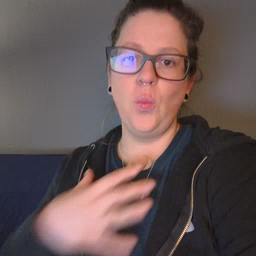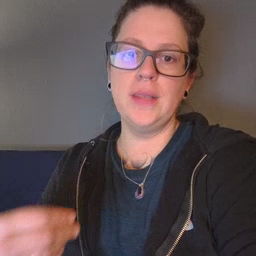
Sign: white